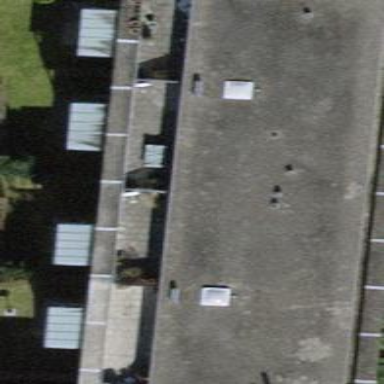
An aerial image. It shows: Building with apartments and flat roof.